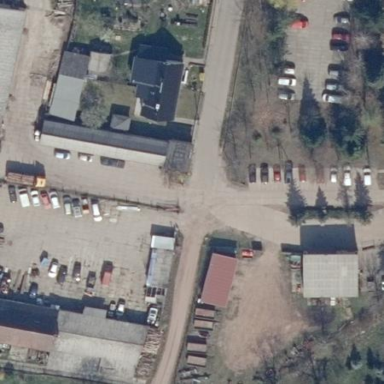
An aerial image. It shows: Commercial area.